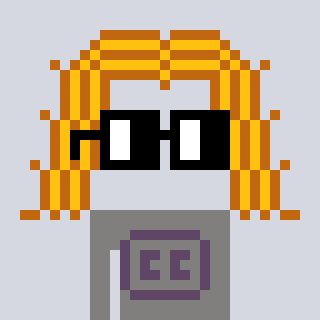
a pixel art character with square black glasses, a hair-shaped head and a bluegrey-colored body on a cool background